Question: I'm trying to work on an algorithm that will morph one "shape" into another "shape". Both shapes are arbitrary, and may even have smaller, disjointed shapes too.
The basic idea I have so far is as follows: locate the edges of the shape, place points all along those edges, then do the same with the target image, then move the points to their targets.
Here's an illustration:

I just don't know where to start. The image above is a simplification, actual use case has more complex shapes/outlines. My main problem is: How do I handle disjoint shapes? The best I can come up with is to figure out the closest point between the two pieces, and join them together as part of the path. But how would I implement this?
I don't have any code yet, I'm still at the planning phase for this. I guess what I'm asking for is if anyone can link me to any resources that may help, or give any pointers. Searching Google has yielded some interesting morph algorithms, but they all deal with full images and involve breaking the image into pieces to reshape them, which is not what I'm looking for.
Note that this will be used in JavaScript, but could be precomputed in PHP instead if it's easier.
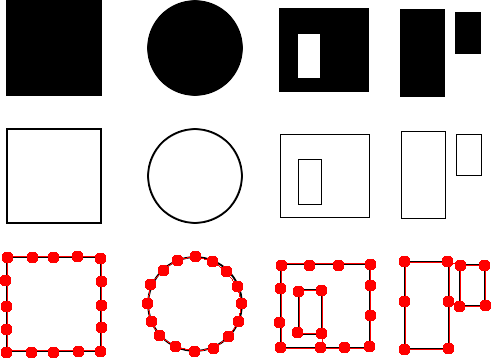
Answer: It's best to break the problem into multiple smaller problems which can be solved independently. That way you also own independent functionalities after solving this problem, which can be added to some global module collection.
First we need to figure out which pixel in the from_shape goes to which pixel in the to_shape. We can figure that out with the following method:
1. Place to_shape over from_shape.
2. For every pixel in from_shape, find its closest to_shape pixel. Every pixel in a shape must have a unique id, that id can be for instance, its xy location.
3. Now you can record each unique pixel in from_shape, and which unique pixel it goes to in to_shape.
4. Delete the overlapped shapes and go back to the original ones, just now each pixel in from_shape knows its destination in to_shape.
We also need to know which 'siblings' each pixel has.
A sibling is a pixel that lies right next to another pixel.
To find it, go to a given pixel, collect all pixels in radius one from it, all of them which are black.. are the from-pixel's siblings. This information is necessary to keep the shape as a single unit when the pixels travel to their destination. Skipping the siblings would substantially speed up and simplify the morph, but without them the shape might become fragmented during morph. Might wanna begin with a siblingless version, see how that goes.
And finally we implement the morph:
1. There is morph_time_duration. For each pixel in from_shape, find the distance to it's destination in to_shape. That distance, divided by morph_time_duration, is the speed of the pixel during the morph. Also, the angle towards destination is the angle to travel in. So now you have speed and angle.
2. So at each frame in the morphing procedure, a given from_pixel now knows which direction to travel in, speed, and it also knows its siblings. So in each frame just draw the pixel in its new location, after having traveled at its speed in its direction. And then draw a line to all of that pixels siblings.
And that will display your morph.